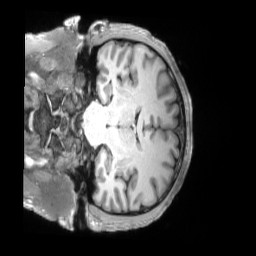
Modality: T1w
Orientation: coronal
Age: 30
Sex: male
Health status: ill
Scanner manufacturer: siemens
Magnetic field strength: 3 T
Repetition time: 2.2 s
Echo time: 0.00157 s